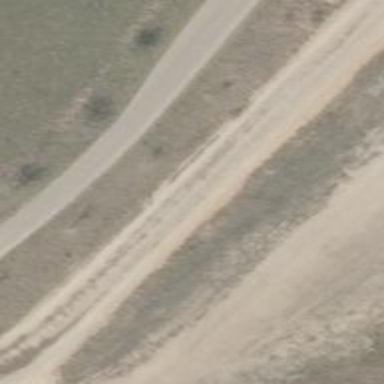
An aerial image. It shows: Gravel track with grade 2 quality.